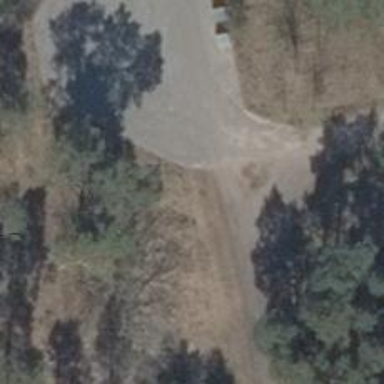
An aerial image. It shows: Emergency access point on the road.